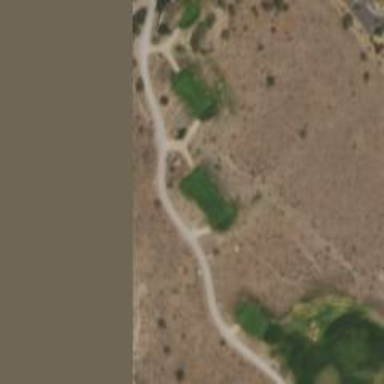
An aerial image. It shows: Service road used as golf cart path.